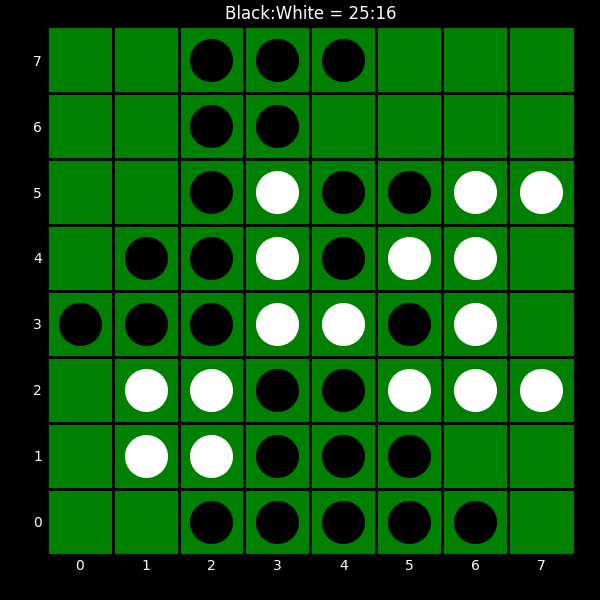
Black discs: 25
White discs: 16